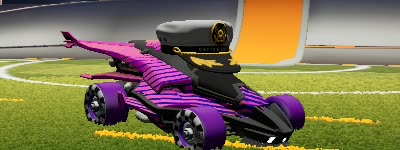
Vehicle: aftershock